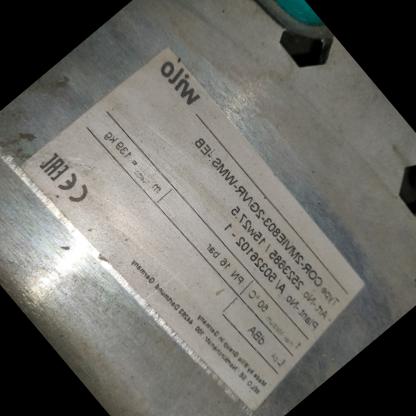
Klasa: tabliczka-znamionowa